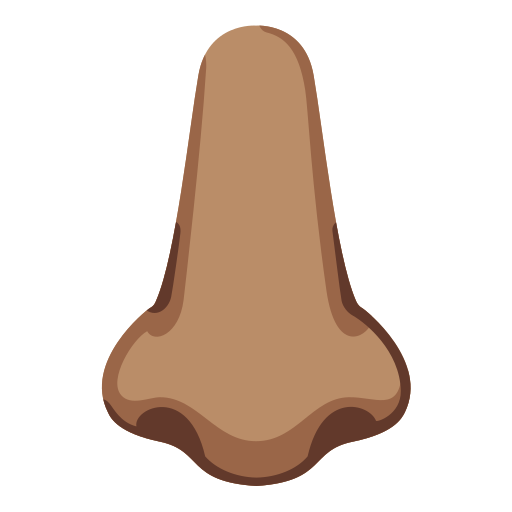
Emoji: 👃🏽